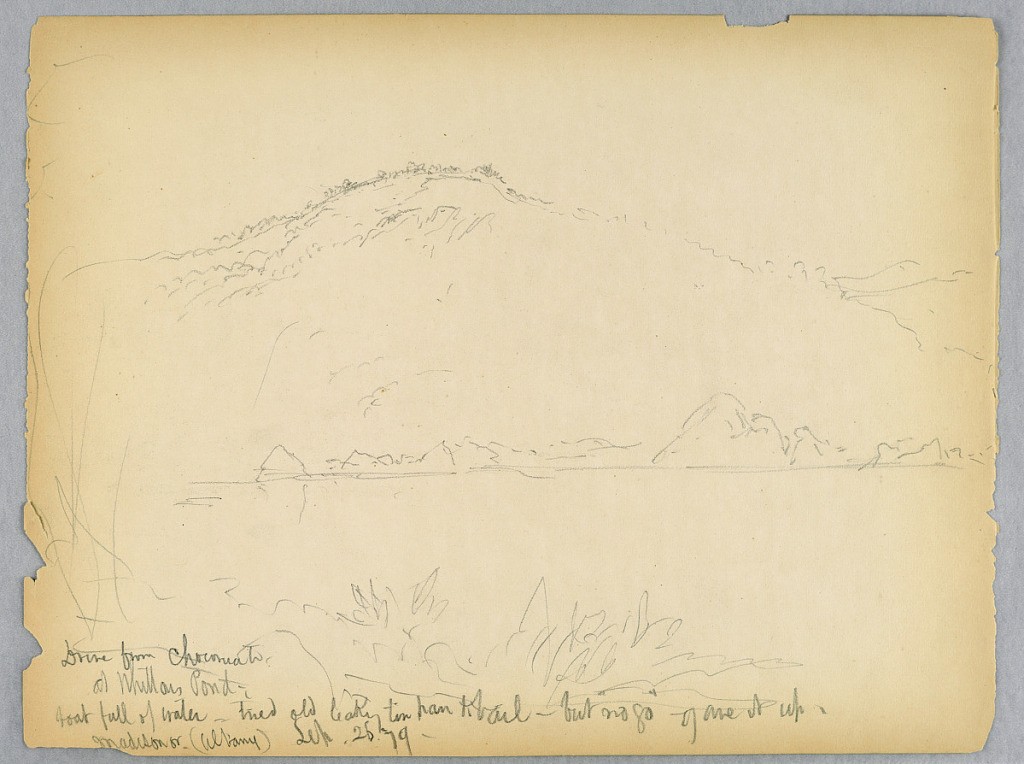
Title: Whitton Pond on Drive from Chocorua
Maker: Daniel Huntington, American, 1816–1906
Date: September 26, 1879
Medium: Graphite on paper
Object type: Drawing
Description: High ridges beyond Whitton Pond. Date, place, and notes about leaky boat, below.